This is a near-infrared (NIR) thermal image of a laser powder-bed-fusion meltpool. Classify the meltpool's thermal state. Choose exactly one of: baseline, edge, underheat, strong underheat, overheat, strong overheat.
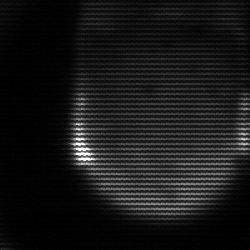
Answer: edge